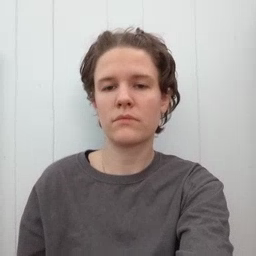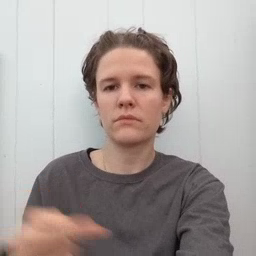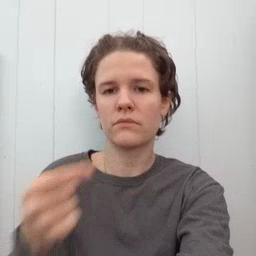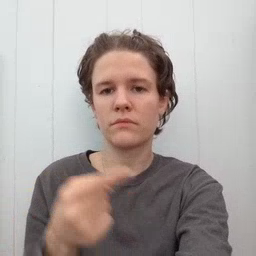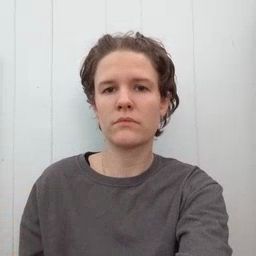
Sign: owie